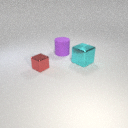
small red metal cube in front of large purple rubber cylinder